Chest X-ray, PA view. Patient: 32 years old, sex F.
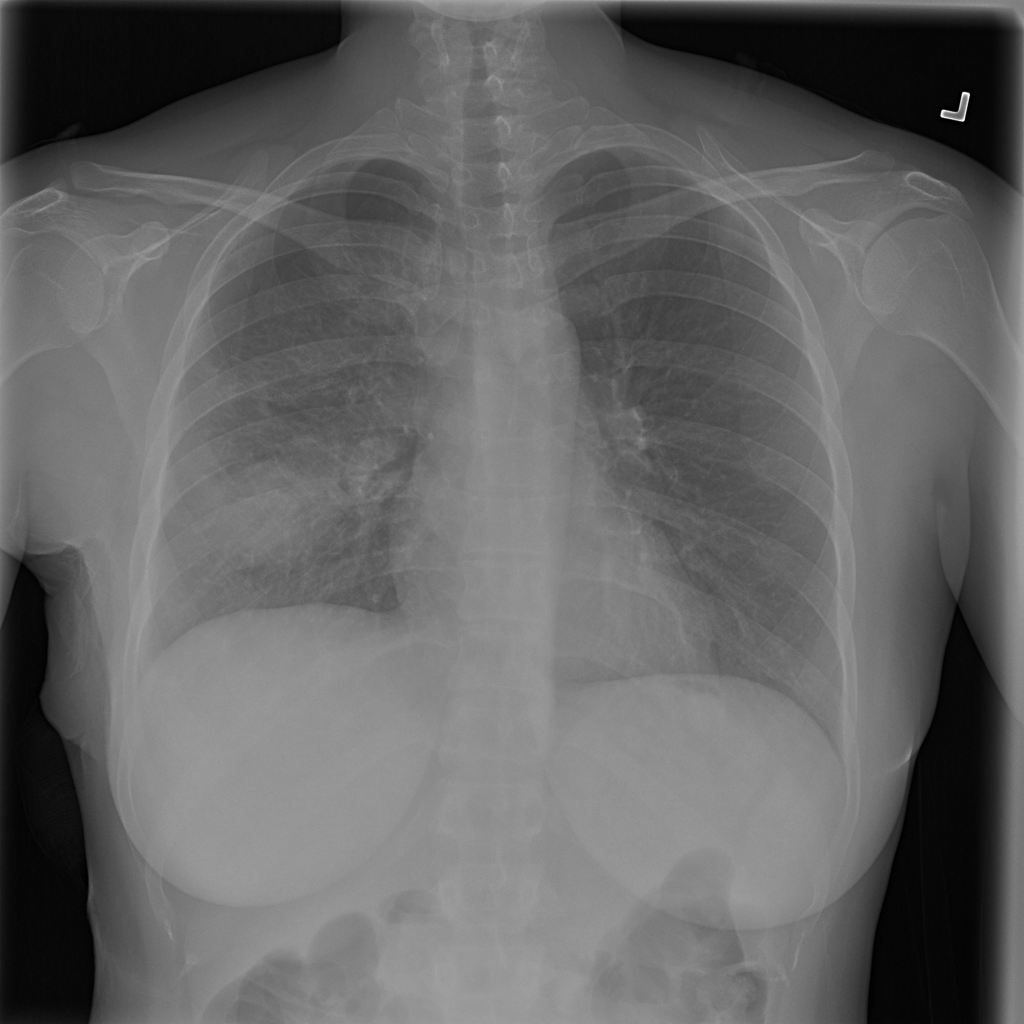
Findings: Pneumothorax